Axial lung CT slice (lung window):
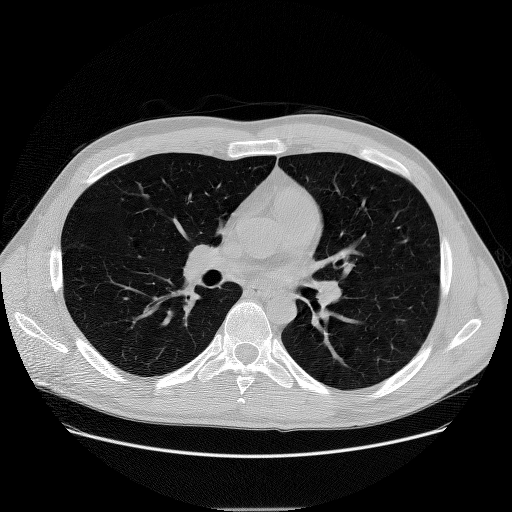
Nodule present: no